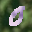
Label: 0